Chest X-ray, PA view. Patient: 48 years old, sex F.
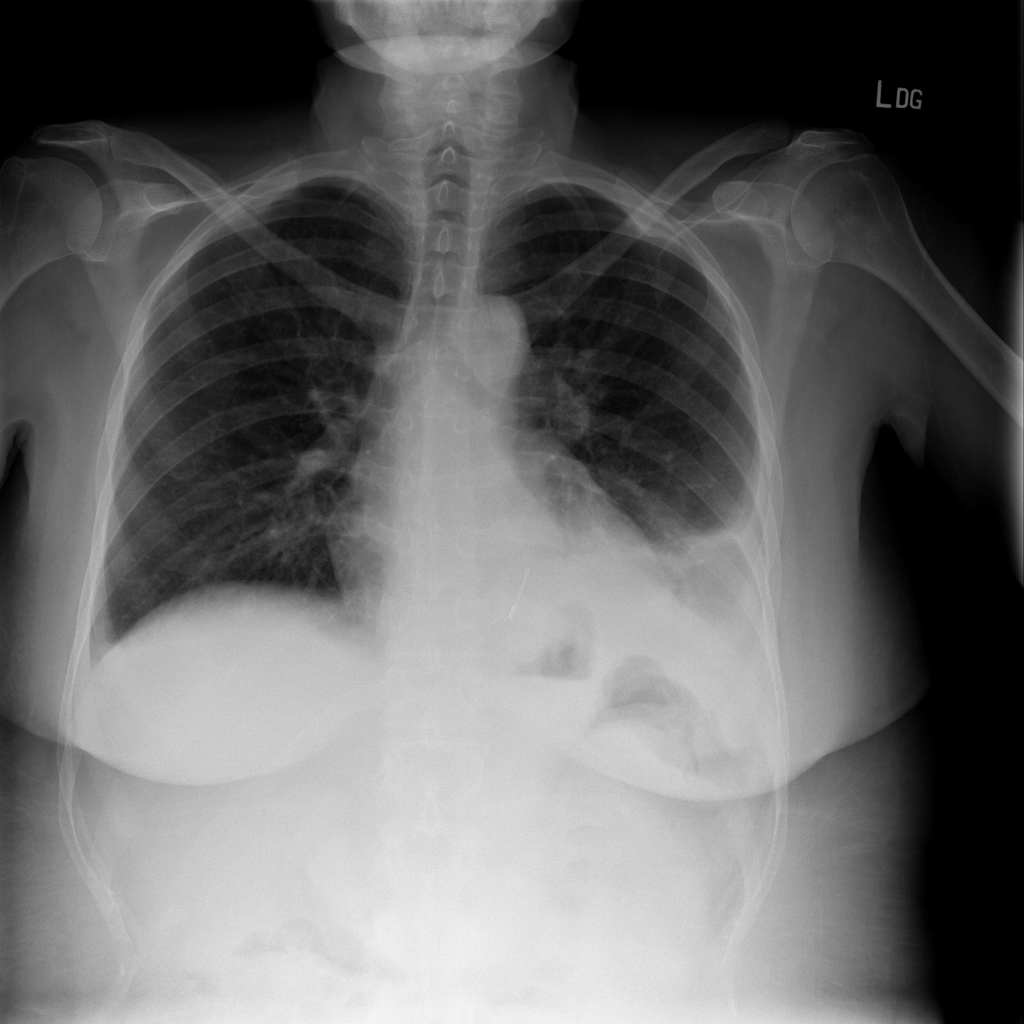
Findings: No Finding